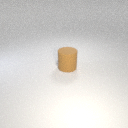
large brown rubber cylinder